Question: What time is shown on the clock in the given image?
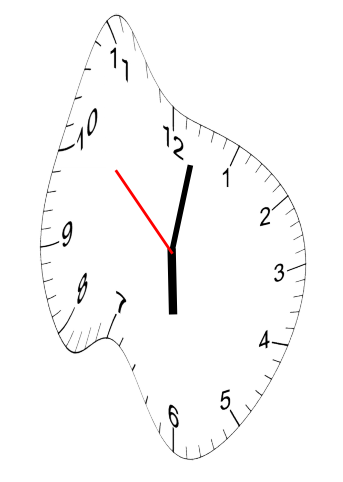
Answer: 06:01:52